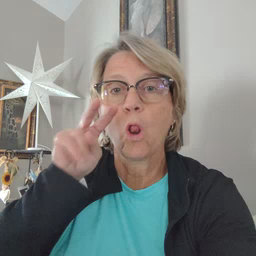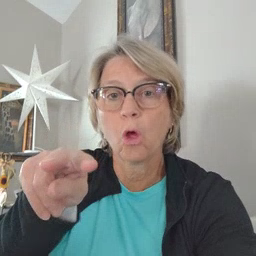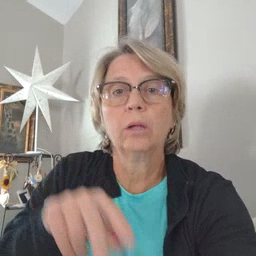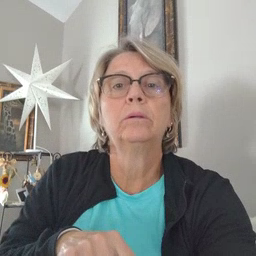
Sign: look